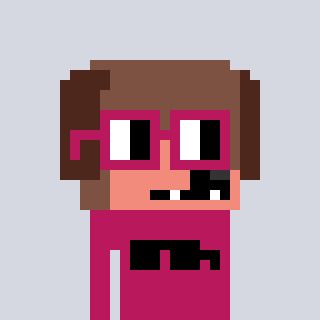
a pixel art character with square dark red glasses, a dog-shaped head and a darkpink-colored body on a cool background